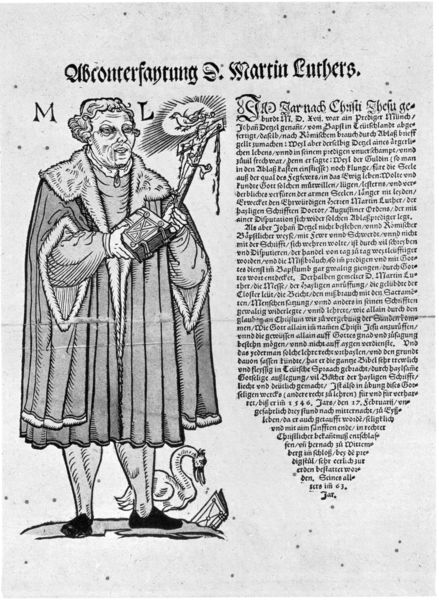
Titel: Abconterfaytung D. Martin Luthers
Standort: Zürich.
Institution: Wickiana
Schlagwörter: flügel, mann, umhang, vogel, weiß, frisur, grau, haar, mund, nase, schwarz, stirn, blick, hemd, arme, augen, bibel, falten, gefieder, geschichte, gesicht, halten, kragen, pelz, stehen, taube, ärmel, bild, bildnis, hals, herr, hände, portrait, porträt, boden, figur, haare, mantel, saum, blatt, locken, beine, holzschnitt, schrift, papier, gans, schnabel, schwan, schuhe, stab, kette, grafik, graphik, spalten, faltenwurf, strümpfe, buch, kreuz, strahlen, druck, schraffur, radierung, stich, titel, illustration, scharz, schwarzweiß, text, zeitung, überschrift, schuh, schriftbild, ganzfigur, talar, nimbus, wams, luther, besatz, trichter, kupferstich, miniatur, martin, reformation, reform, heiliger geist, druckschrift, majuskel, martin luther, seriendruck, übersetzung, kruzufix, titulatur, m, l, ml, martin lutter